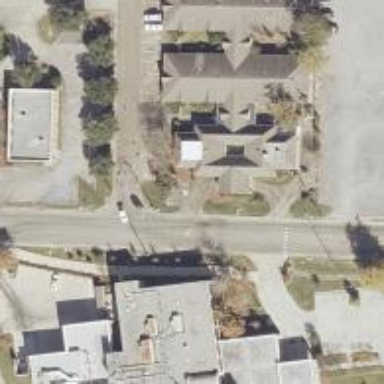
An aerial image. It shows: Commercial building used as hospital.